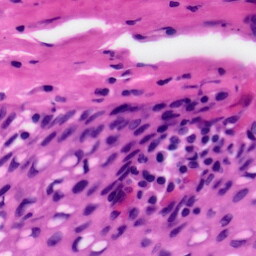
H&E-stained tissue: Tonsil